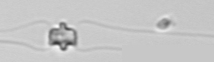
Label: Chaetoceros_didymus